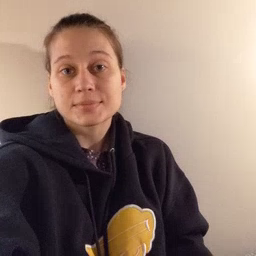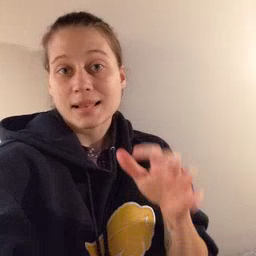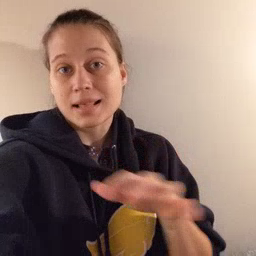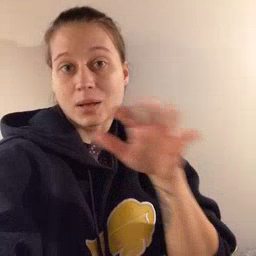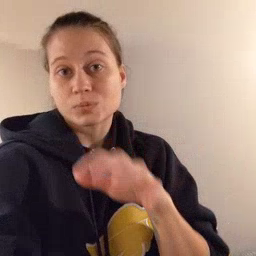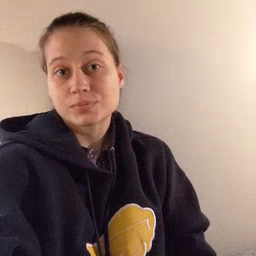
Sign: cloud